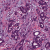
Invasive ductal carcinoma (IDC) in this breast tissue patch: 1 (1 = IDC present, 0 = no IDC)